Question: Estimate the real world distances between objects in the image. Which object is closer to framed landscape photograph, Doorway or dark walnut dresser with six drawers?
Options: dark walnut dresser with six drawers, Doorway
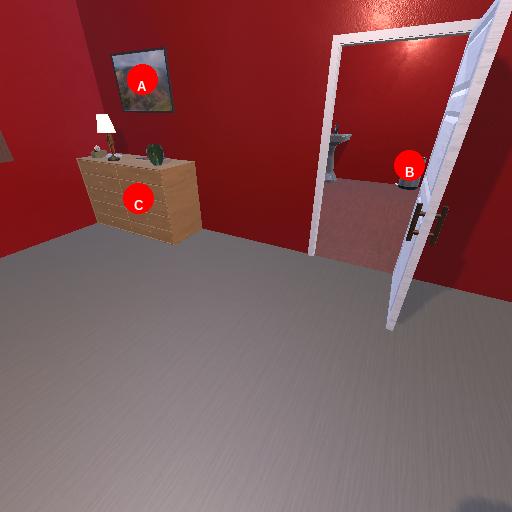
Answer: dark walnut dresser with six drawers